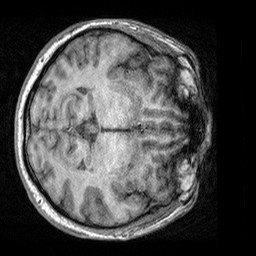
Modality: T1w
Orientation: axial
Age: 31
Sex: male
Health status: healthy
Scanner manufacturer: siemens
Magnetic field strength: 3 T
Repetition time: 2.3 s
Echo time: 0.00303 s